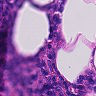
Metastatic tissue present: no